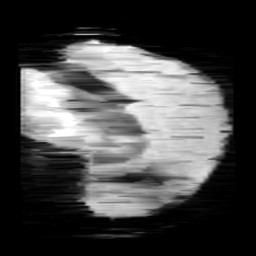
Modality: minIP
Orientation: sagittal
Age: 9
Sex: female
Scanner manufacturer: siemens
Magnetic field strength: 3 T
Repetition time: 0.027 s
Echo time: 0.02 s